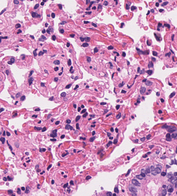
Tumor epithelial tissue: no
Tumor-associated stroma tissue: no
Normal tissue: yes